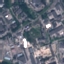
Land use / land cover: Industrial